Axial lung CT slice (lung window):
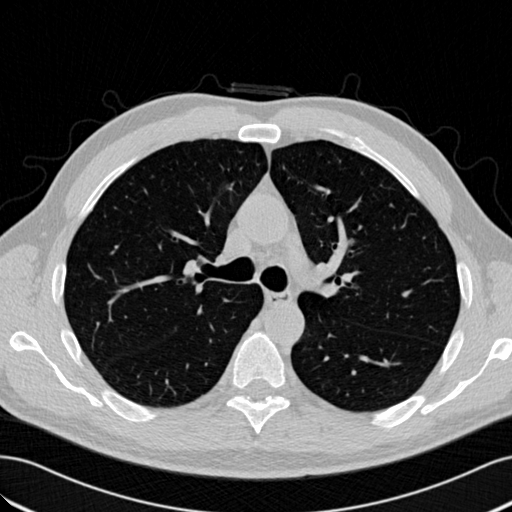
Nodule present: no